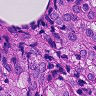
Metastatic tissue present: yes